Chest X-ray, AP view. Patient: 54 years old, sex F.
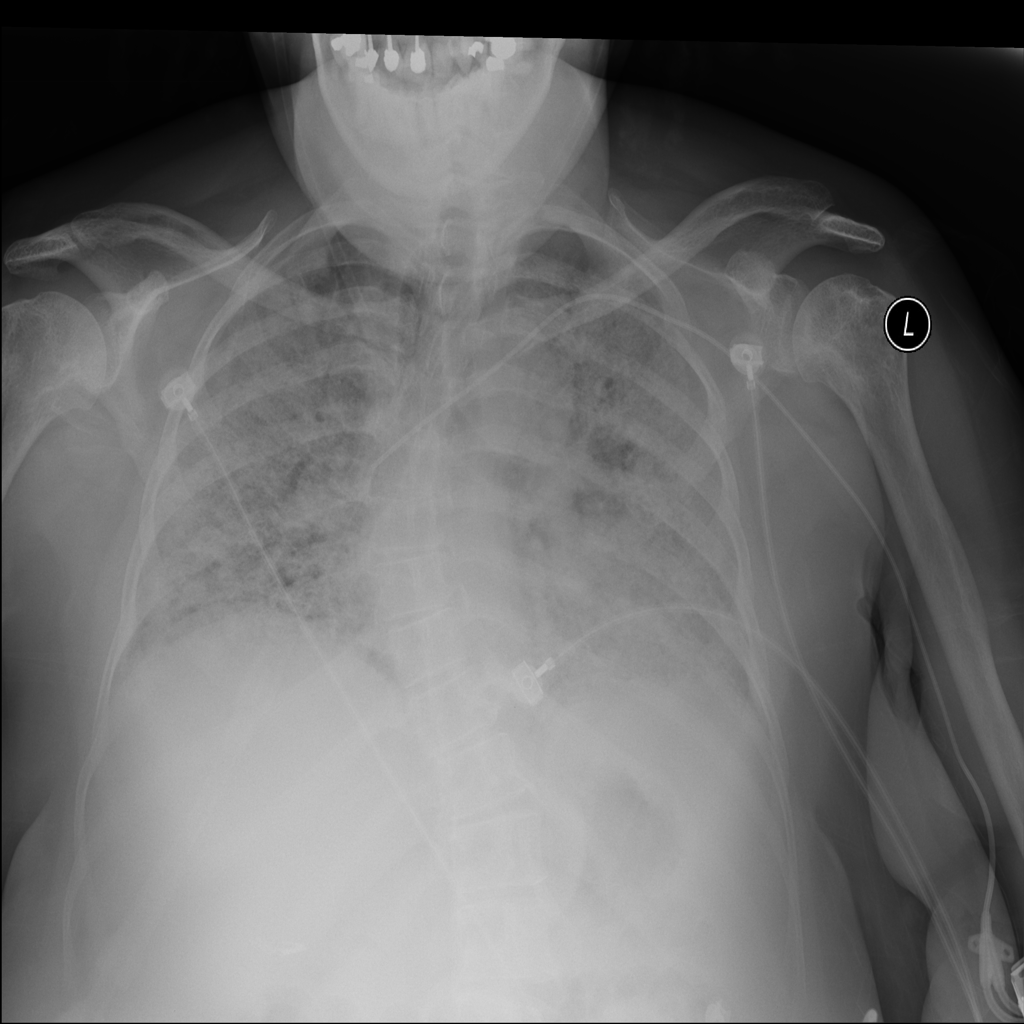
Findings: No Finding